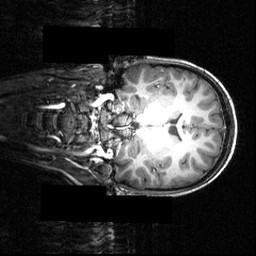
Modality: T1w
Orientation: coronal
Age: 12
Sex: female
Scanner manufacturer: siemens
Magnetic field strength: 3.951 T
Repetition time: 1.5 s
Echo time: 0.00335 s